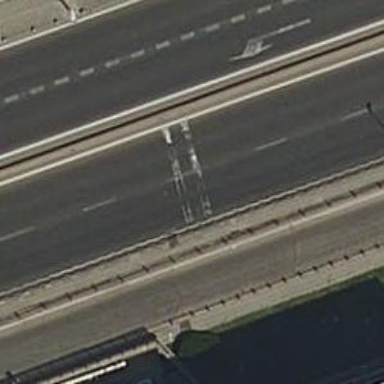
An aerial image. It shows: Traffic calming measure in place: rumble strips.